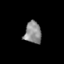
Tissue: skin
Cell type: Fibroblasts
Senescence score: 0.7606
Nuclear area (px): 360
Mean DAPI intensity: 140.761